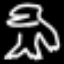
Label: frog